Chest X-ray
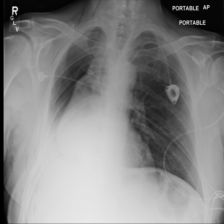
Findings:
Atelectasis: negative
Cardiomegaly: negative
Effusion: negative
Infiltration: negative
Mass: negative
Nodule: negative
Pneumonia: negative
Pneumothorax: negative
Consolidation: negative
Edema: negative
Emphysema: negative
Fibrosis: negative
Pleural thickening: negative
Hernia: negative